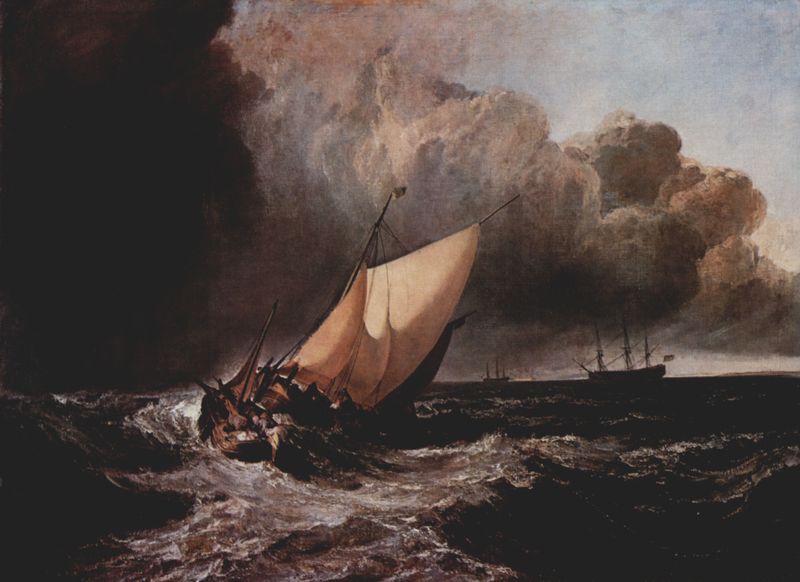
Titel: Holländische Boote in einem Sturm
Künstler: William Turner
Standort: (Großbritannien)
Institution: (Privatsammlung)
Schlagwörter: blau, dunkel, gemälde, gewitter, himmel, mann, meer, schatten, wasser, weiß, wolken, landschaft, menschen, see, bewegung, braun, grau, hell, hintergrund, holz, licht, männer, schwarz, rot, tuch, wolke, malerei, mensch, ferne, horizont, natur, wind, gewässer, drei, front, rosa, boot, boote, gischt, schiff, schiffe, segel, segelboot, segelschiffe, welle, wellen, düster, fahnen, fahne, fischer, flagge, mast, segelschiff, tag, masten, schaum, brandung, constable, havarie, not, schiffbruch, seenot, sturm, stürmisch, turner, unruhe, untergang, unwetter, wellengang, wetter, woge, wogen, glitzern, segelboote, ozean, segler, gefahr, bedrohlich, seegang, hoffnung, deck, entdecken, kentern, rettung, offene see, gebläht, entern, wolkenwand, steuer, kippen, wolkenfront, backboard, steuerboard, aufgeschäumt